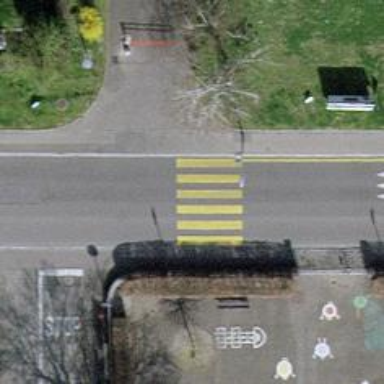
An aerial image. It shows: Marked crossing with zebra stripes on the road.